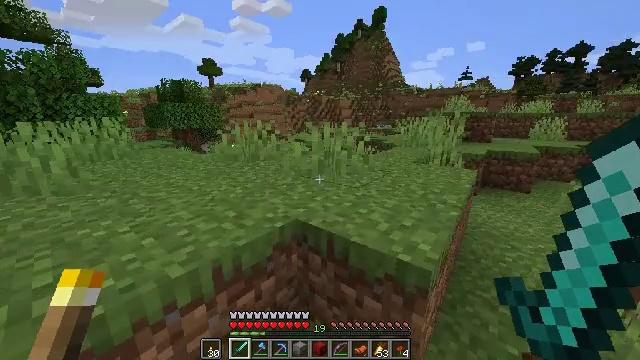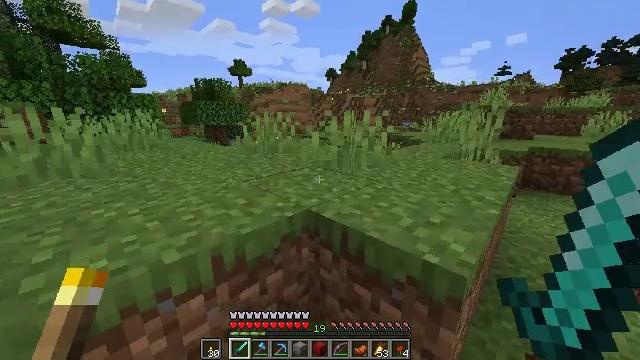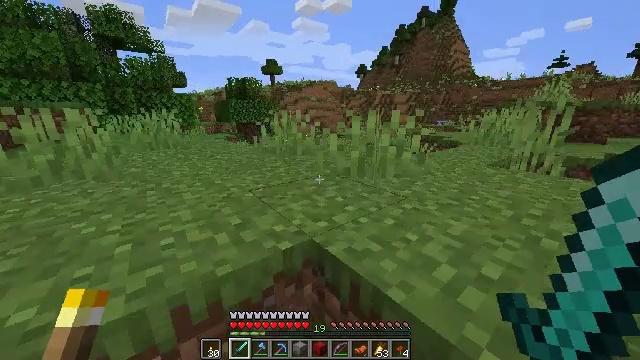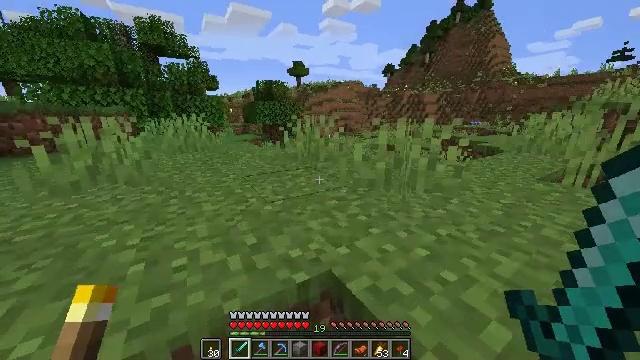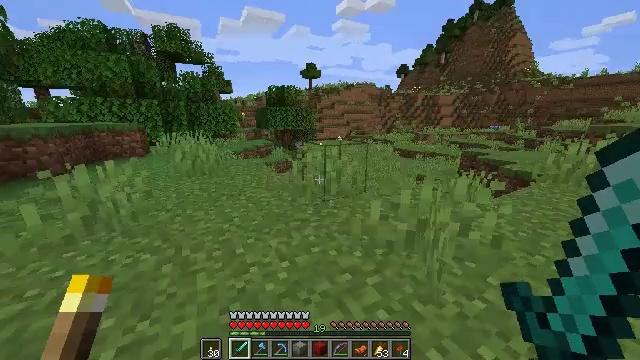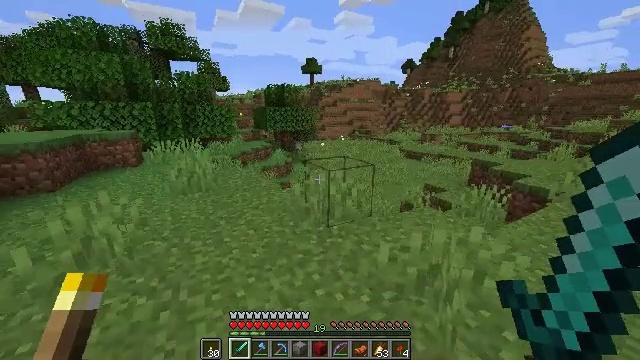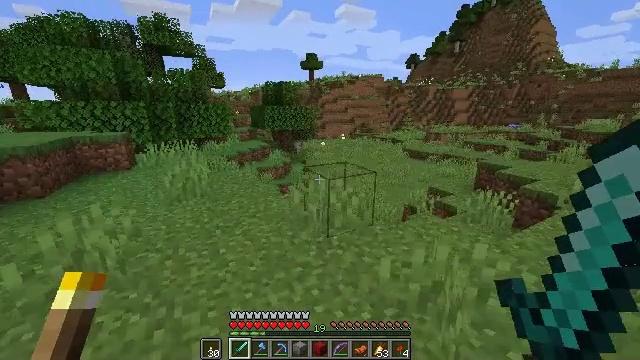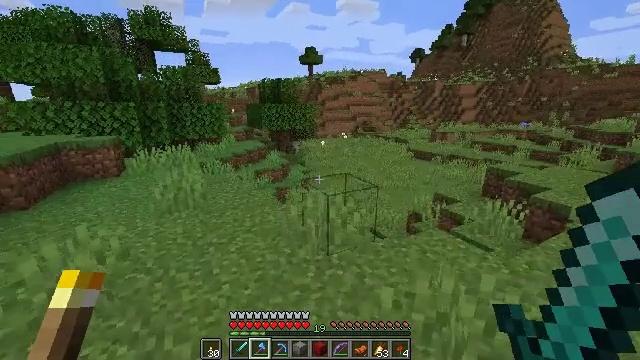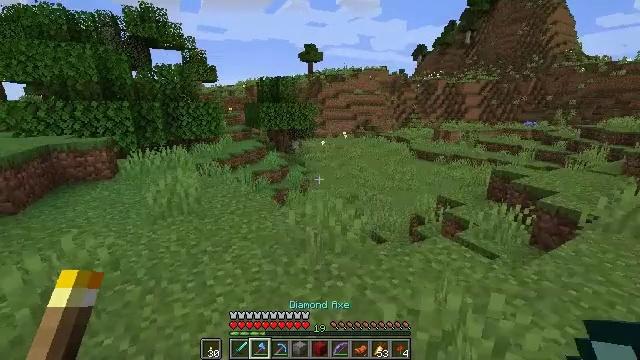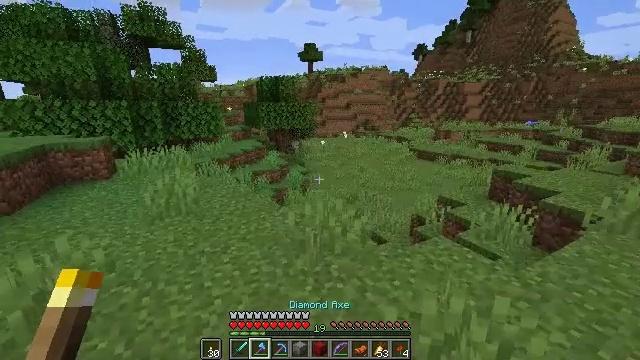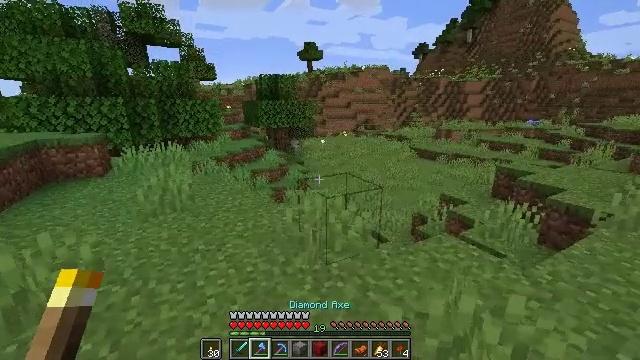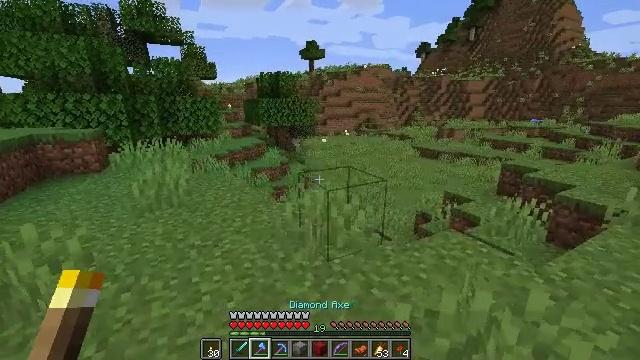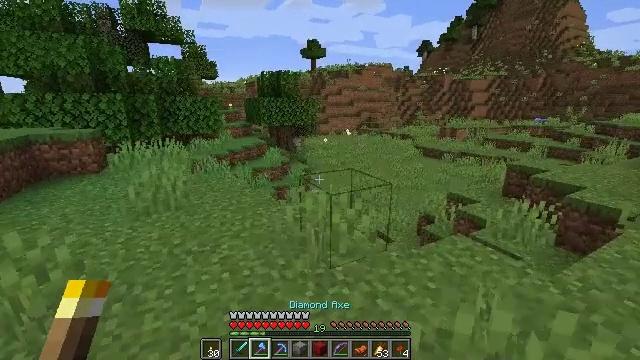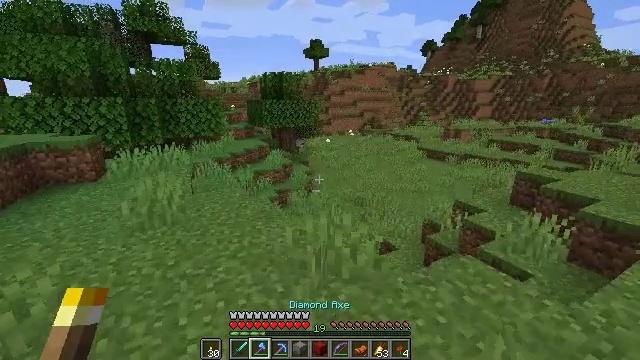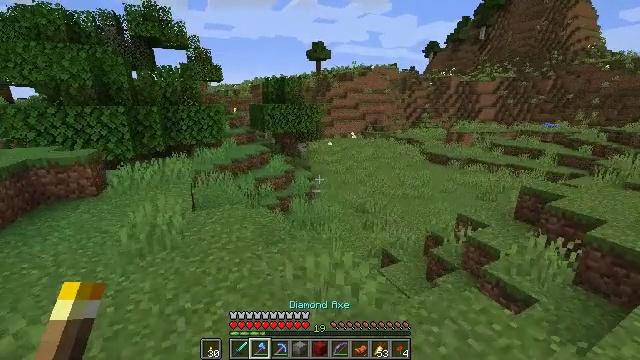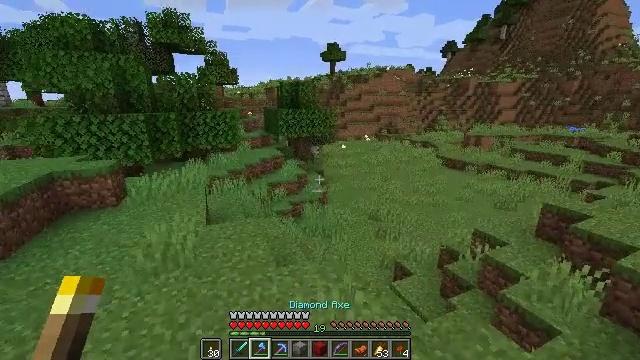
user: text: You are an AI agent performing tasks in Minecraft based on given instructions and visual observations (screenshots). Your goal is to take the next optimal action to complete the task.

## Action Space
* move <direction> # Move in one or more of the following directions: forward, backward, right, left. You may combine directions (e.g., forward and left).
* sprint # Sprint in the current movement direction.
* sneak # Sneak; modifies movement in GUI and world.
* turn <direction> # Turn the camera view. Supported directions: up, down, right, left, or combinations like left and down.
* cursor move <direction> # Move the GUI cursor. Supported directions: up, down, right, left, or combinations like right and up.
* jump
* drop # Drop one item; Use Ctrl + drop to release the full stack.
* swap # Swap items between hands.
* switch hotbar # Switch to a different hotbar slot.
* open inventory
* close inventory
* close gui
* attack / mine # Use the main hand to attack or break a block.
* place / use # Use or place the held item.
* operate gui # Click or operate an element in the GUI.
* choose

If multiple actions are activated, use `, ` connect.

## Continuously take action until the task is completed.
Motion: motion action
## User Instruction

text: Trim the tree by mining oak leaves.
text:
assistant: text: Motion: move forward, turn left, jump
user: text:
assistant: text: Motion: move forward, turn left, jump
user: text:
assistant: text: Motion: move forward, turn left, jump
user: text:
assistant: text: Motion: move forward, turn left, jump
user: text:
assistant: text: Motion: move forward, jump
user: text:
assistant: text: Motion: move forward, jump
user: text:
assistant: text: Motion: move forward, jump, switch to hotbar 2
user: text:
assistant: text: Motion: move forward, jump, switch to hotbar 2
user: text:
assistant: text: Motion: move forward, jump, switch to hotbar 2
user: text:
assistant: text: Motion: move forward, jump, switch to hotbar 2
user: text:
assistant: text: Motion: move forward, jump
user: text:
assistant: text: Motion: move forward, jump
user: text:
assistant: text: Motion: move forward, jump
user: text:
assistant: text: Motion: move forward, jump
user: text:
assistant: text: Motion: move forward, turn left, jump
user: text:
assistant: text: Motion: move forward, turn left, jump
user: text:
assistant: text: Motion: move forward, turn left, jump
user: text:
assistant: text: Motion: move forward, turn left, jump
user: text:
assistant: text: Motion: move forward, sprint, turn left, jump
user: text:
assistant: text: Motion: move forward, sprint, turn left, jump
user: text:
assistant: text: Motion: move forward, sprint, turn left, jump
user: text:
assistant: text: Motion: move forward, sprint, turn left, jump
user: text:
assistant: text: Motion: move forward, sprint, turn left, jump
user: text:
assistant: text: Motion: move forward, sprint, turn left, jump
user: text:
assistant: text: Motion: move forward, sprint, turn left and up, jump
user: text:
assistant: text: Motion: move forward, sprint, turn left, jump
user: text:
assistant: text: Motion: move forward, sprint, jump
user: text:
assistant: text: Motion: move forward, sprint, jump
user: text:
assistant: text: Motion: move forward, sprint, jump
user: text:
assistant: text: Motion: move forward, sprint, jump